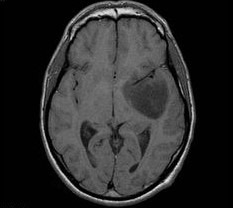
Label: notumor